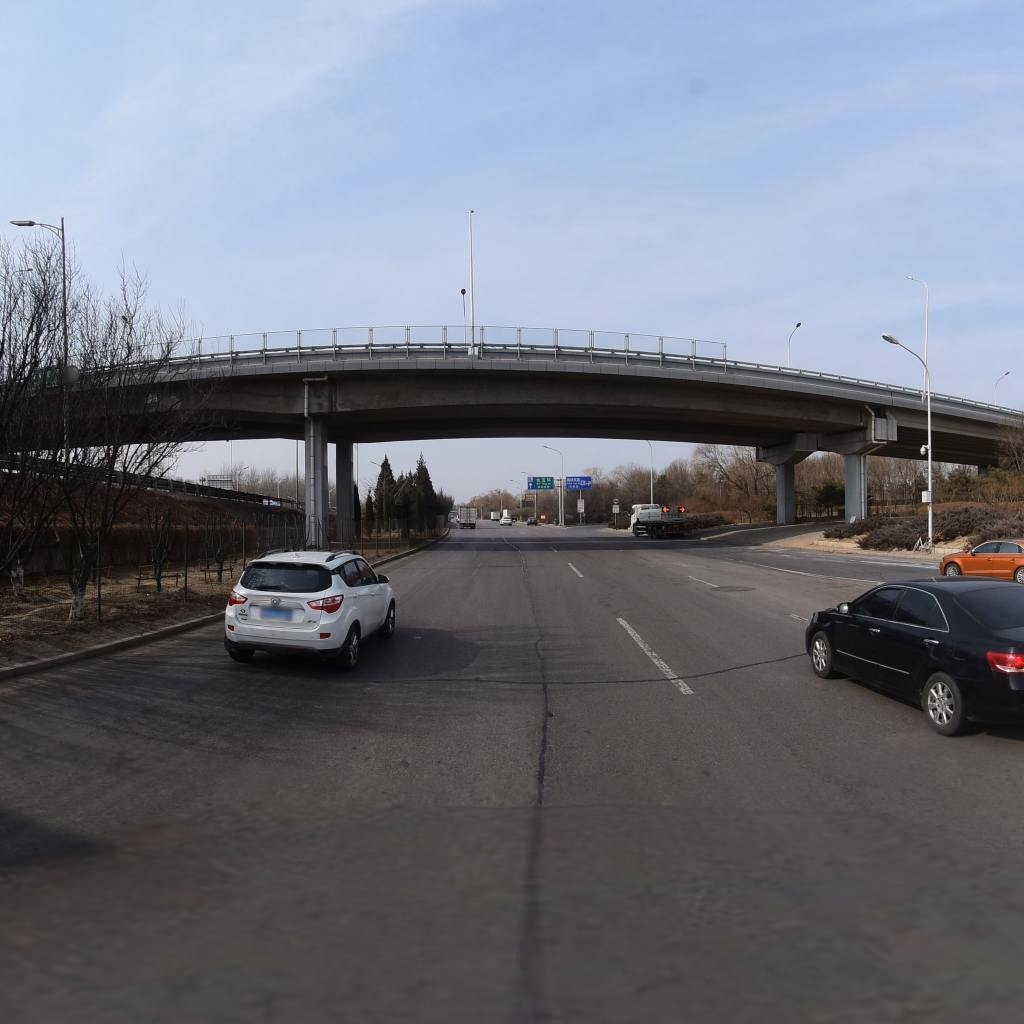
Region: Chaoyang
Road damage annotations: longitudinal patch, manhole cover, transverse patch